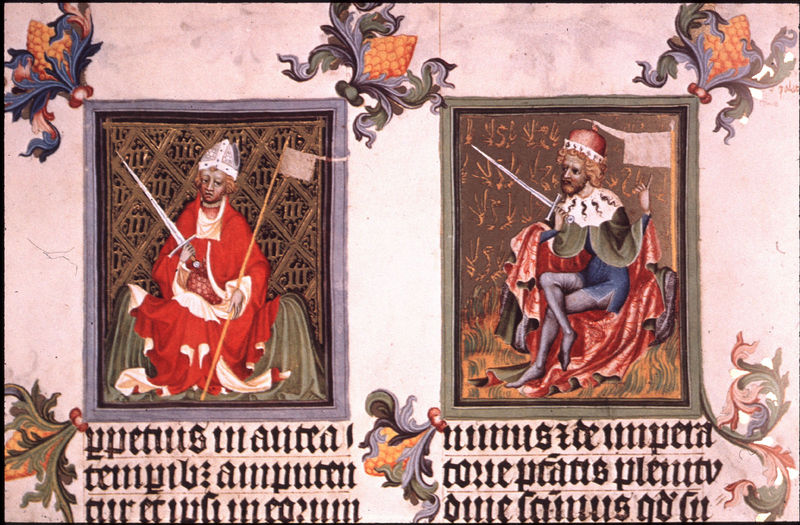
Titel: Die Goldene Bulle
Institution: Wien, Österreichische Nationalbibliothek
Schlagwörter: blau, umhang, weiß, gelb, grün, sitzen, hut, blüten, rot, rahmen, kirche, gold, mantel, sitzend, krone, früchte, schrift, bilder, fahnen, fahne, bischof, kaiser, könig, papst, thron, robe, buch, seite, schwert, schwerter, text, herrscher, wimpel, schnörkel, mittelalter, mitra, zapfen, staat, verziehrung, latein, stifter, kloser, buchmalerei, minne, manuskript, zierwerk, illumination, illustrator, 1300, altdeitsch